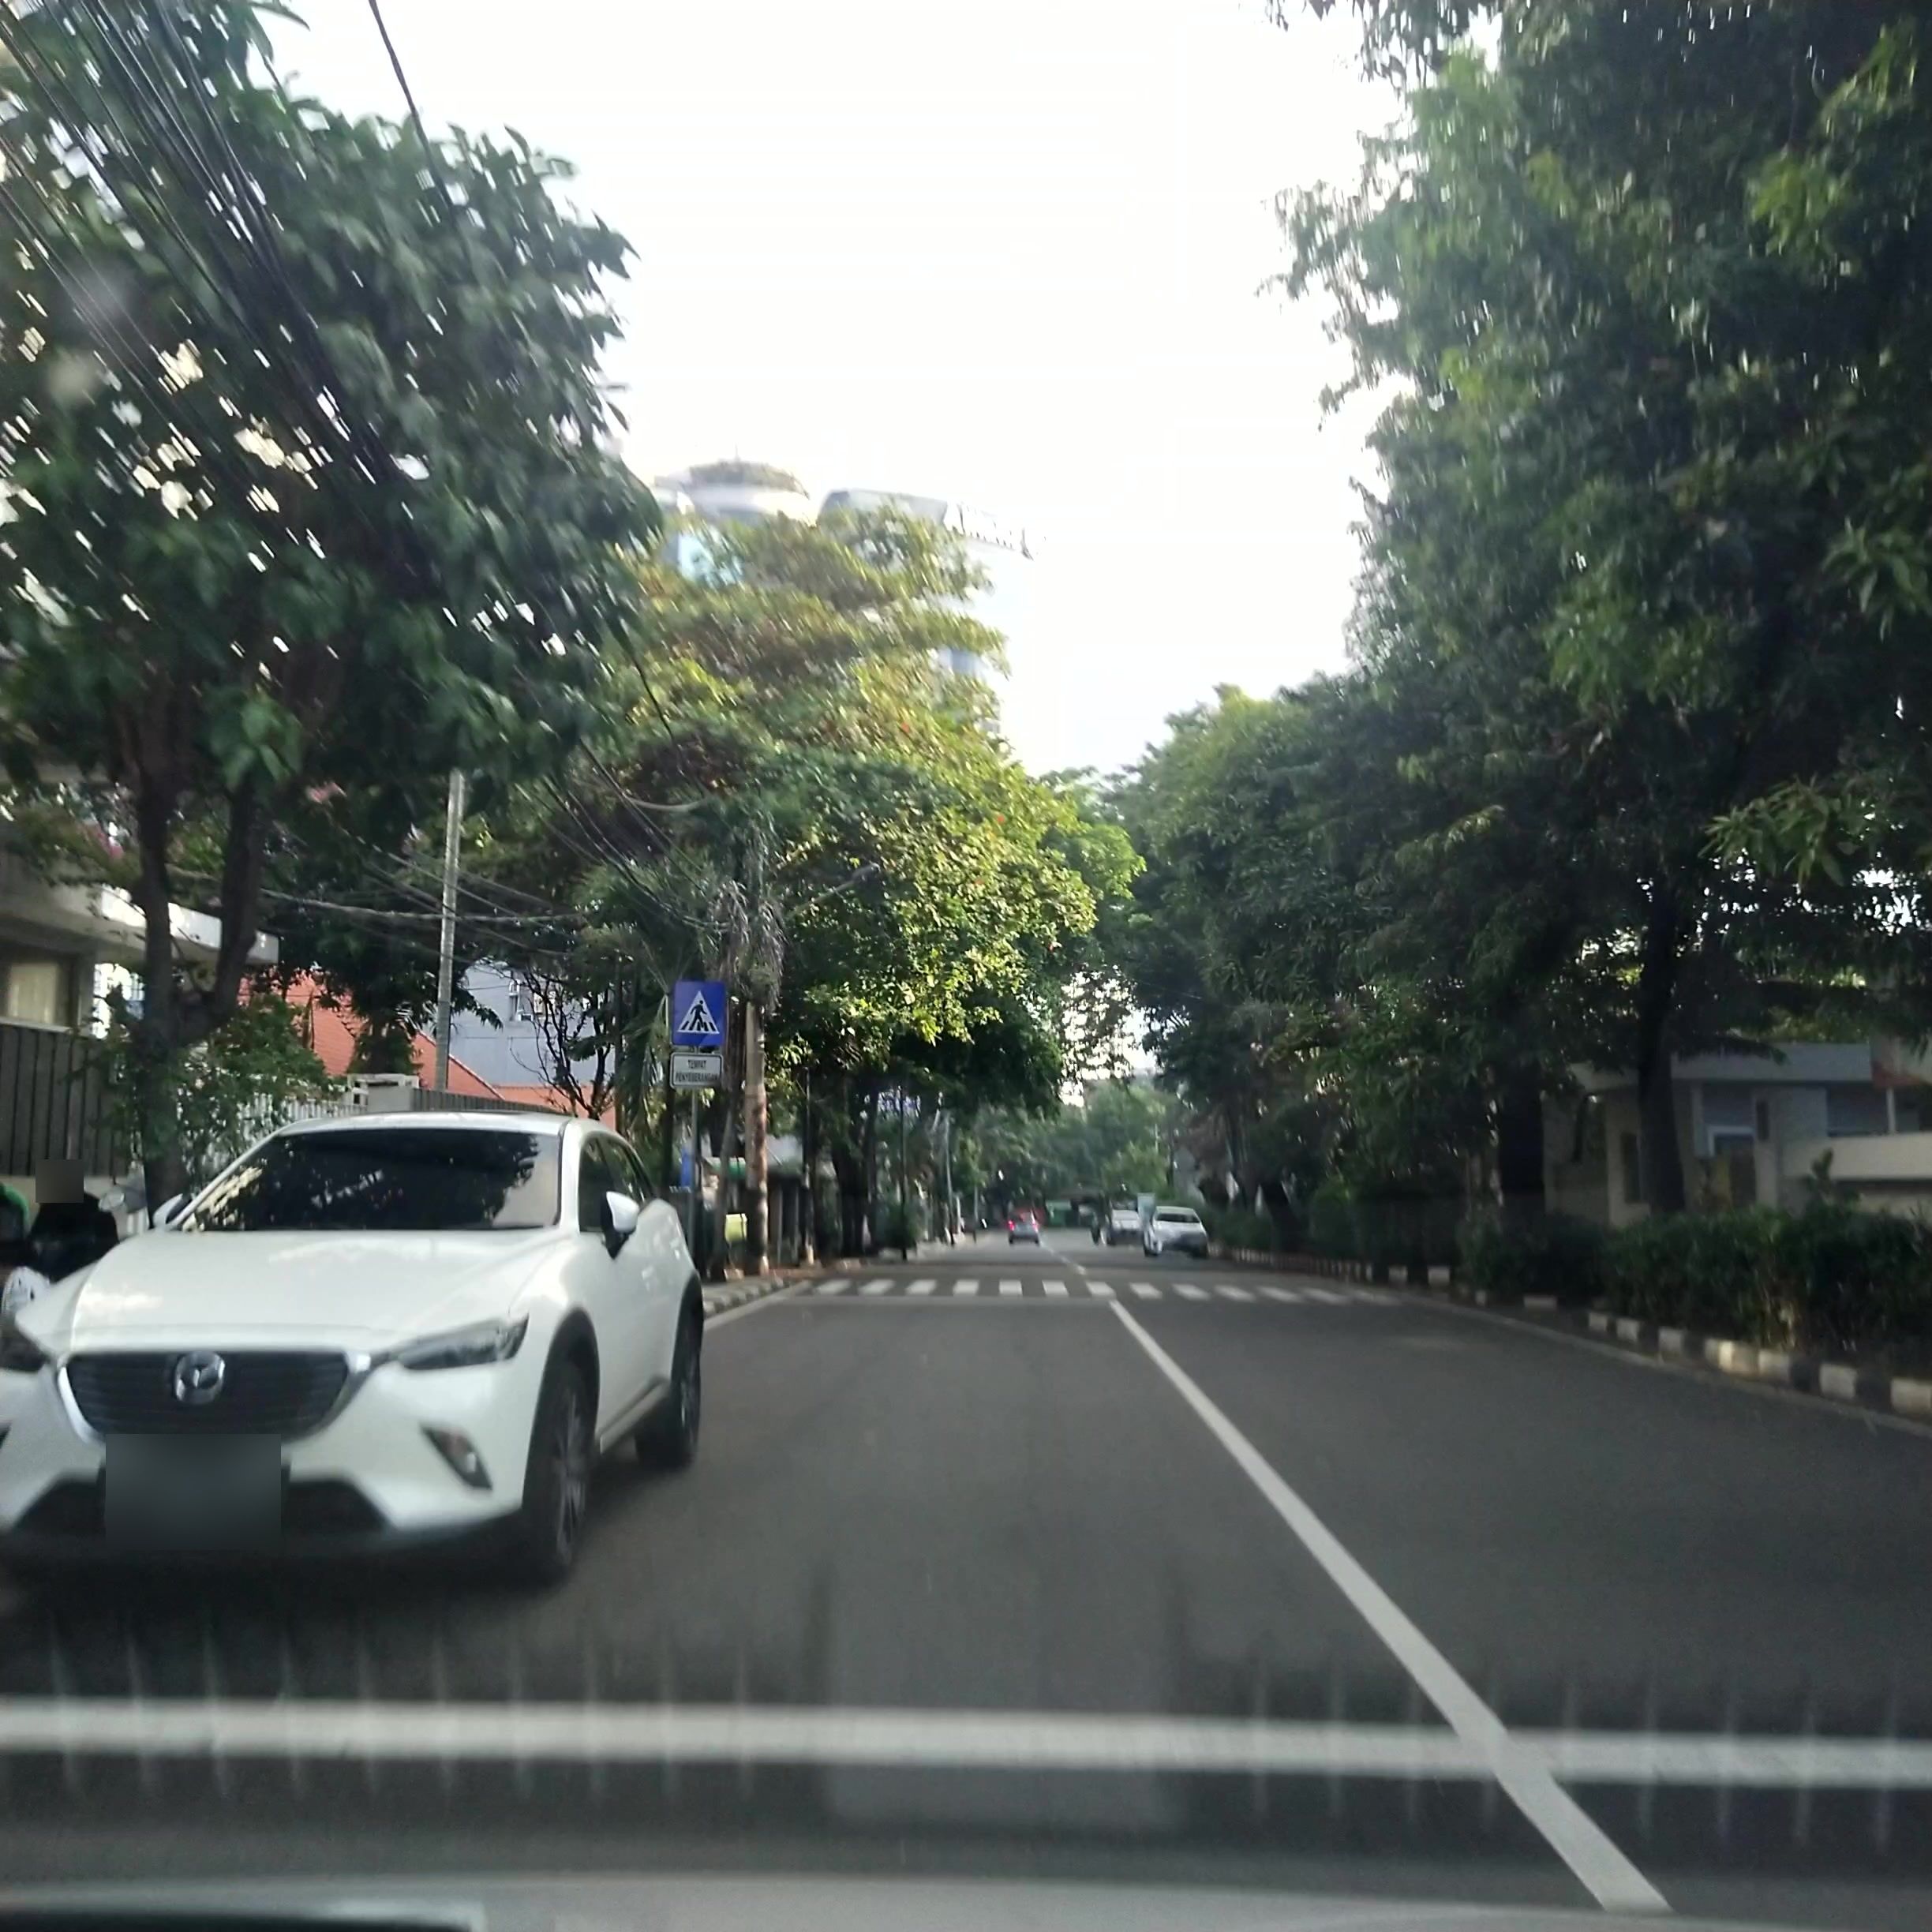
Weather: cloudy
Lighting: day
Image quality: slightly poor
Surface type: driving surface
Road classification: residential
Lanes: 2
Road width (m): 10
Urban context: urban centre
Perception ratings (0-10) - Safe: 8.12, Lively: 7.61, Beautiful: 7.37, Boring: 3.71, Depressing: 0.87, Wealthy: 5.63